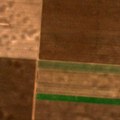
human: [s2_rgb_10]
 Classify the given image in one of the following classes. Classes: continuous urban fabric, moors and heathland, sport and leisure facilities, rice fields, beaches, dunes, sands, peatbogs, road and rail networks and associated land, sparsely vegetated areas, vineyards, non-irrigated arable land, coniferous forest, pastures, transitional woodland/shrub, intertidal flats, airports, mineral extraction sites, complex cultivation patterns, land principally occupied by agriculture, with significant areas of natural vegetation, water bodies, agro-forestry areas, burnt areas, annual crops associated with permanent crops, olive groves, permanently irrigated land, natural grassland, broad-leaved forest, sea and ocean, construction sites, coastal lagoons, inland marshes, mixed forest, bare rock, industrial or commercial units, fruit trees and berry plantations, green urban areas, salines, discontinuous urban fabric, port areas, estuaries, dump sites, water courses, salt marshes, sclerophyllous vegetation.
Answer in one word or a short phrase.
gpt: non-irrigated arable land